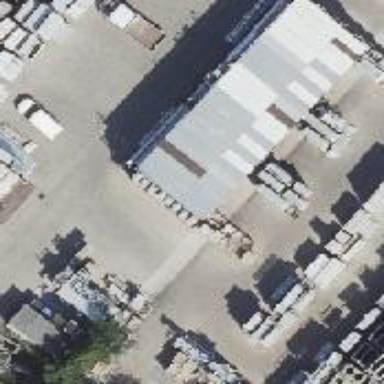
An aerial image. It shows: Commercial building with skillion roof shape.